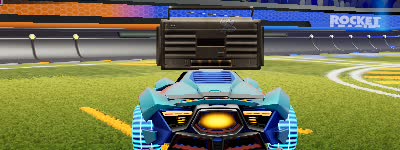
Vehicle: werewolf